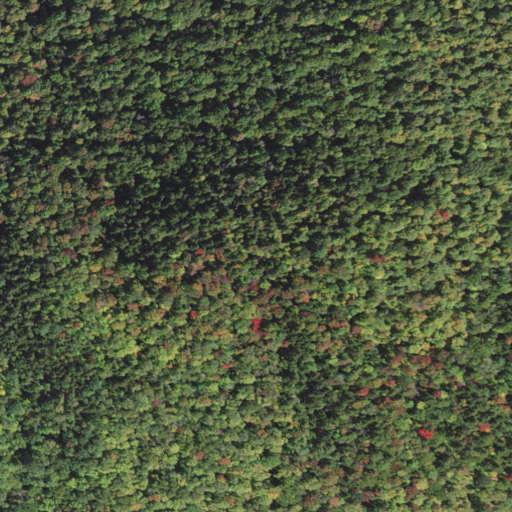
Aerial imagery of mountain in Vermont named Kettle Mountain containing mixed forest, deciduous forest, and evergreen forest